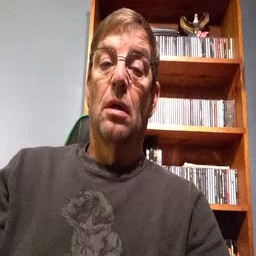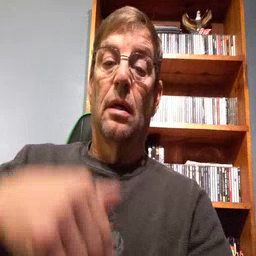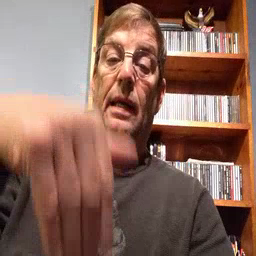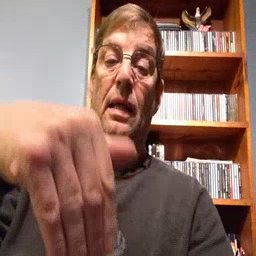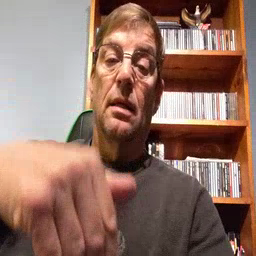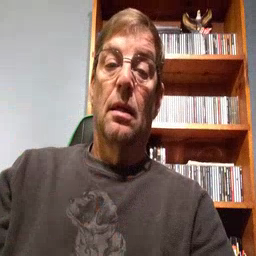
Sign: night